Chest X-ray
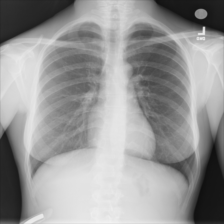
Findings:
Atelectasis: negative
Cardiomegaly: negative
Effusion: negative
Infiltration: negative
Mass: negative
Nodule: negative
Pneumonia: negative
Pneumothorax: negative
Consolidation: negative
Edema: negative
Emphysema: negative
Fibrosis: negative
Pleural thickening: negative
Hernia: negative